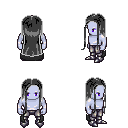
a pixel art fantasy rpg character, male body template, dark elf, purple skin, black cape, metal pants, gray extra-long hairstyle, metal boots, four views (front, back, left, right), 2x2 character sprite sheet, small pixel art, hard edges, no anti-aliasing